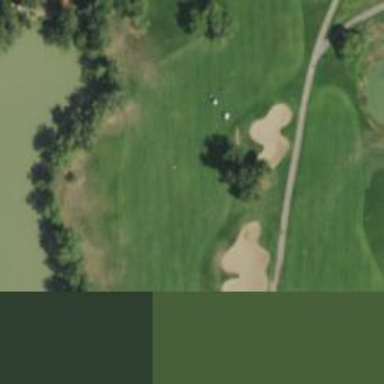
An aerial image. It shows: Golf rough area.